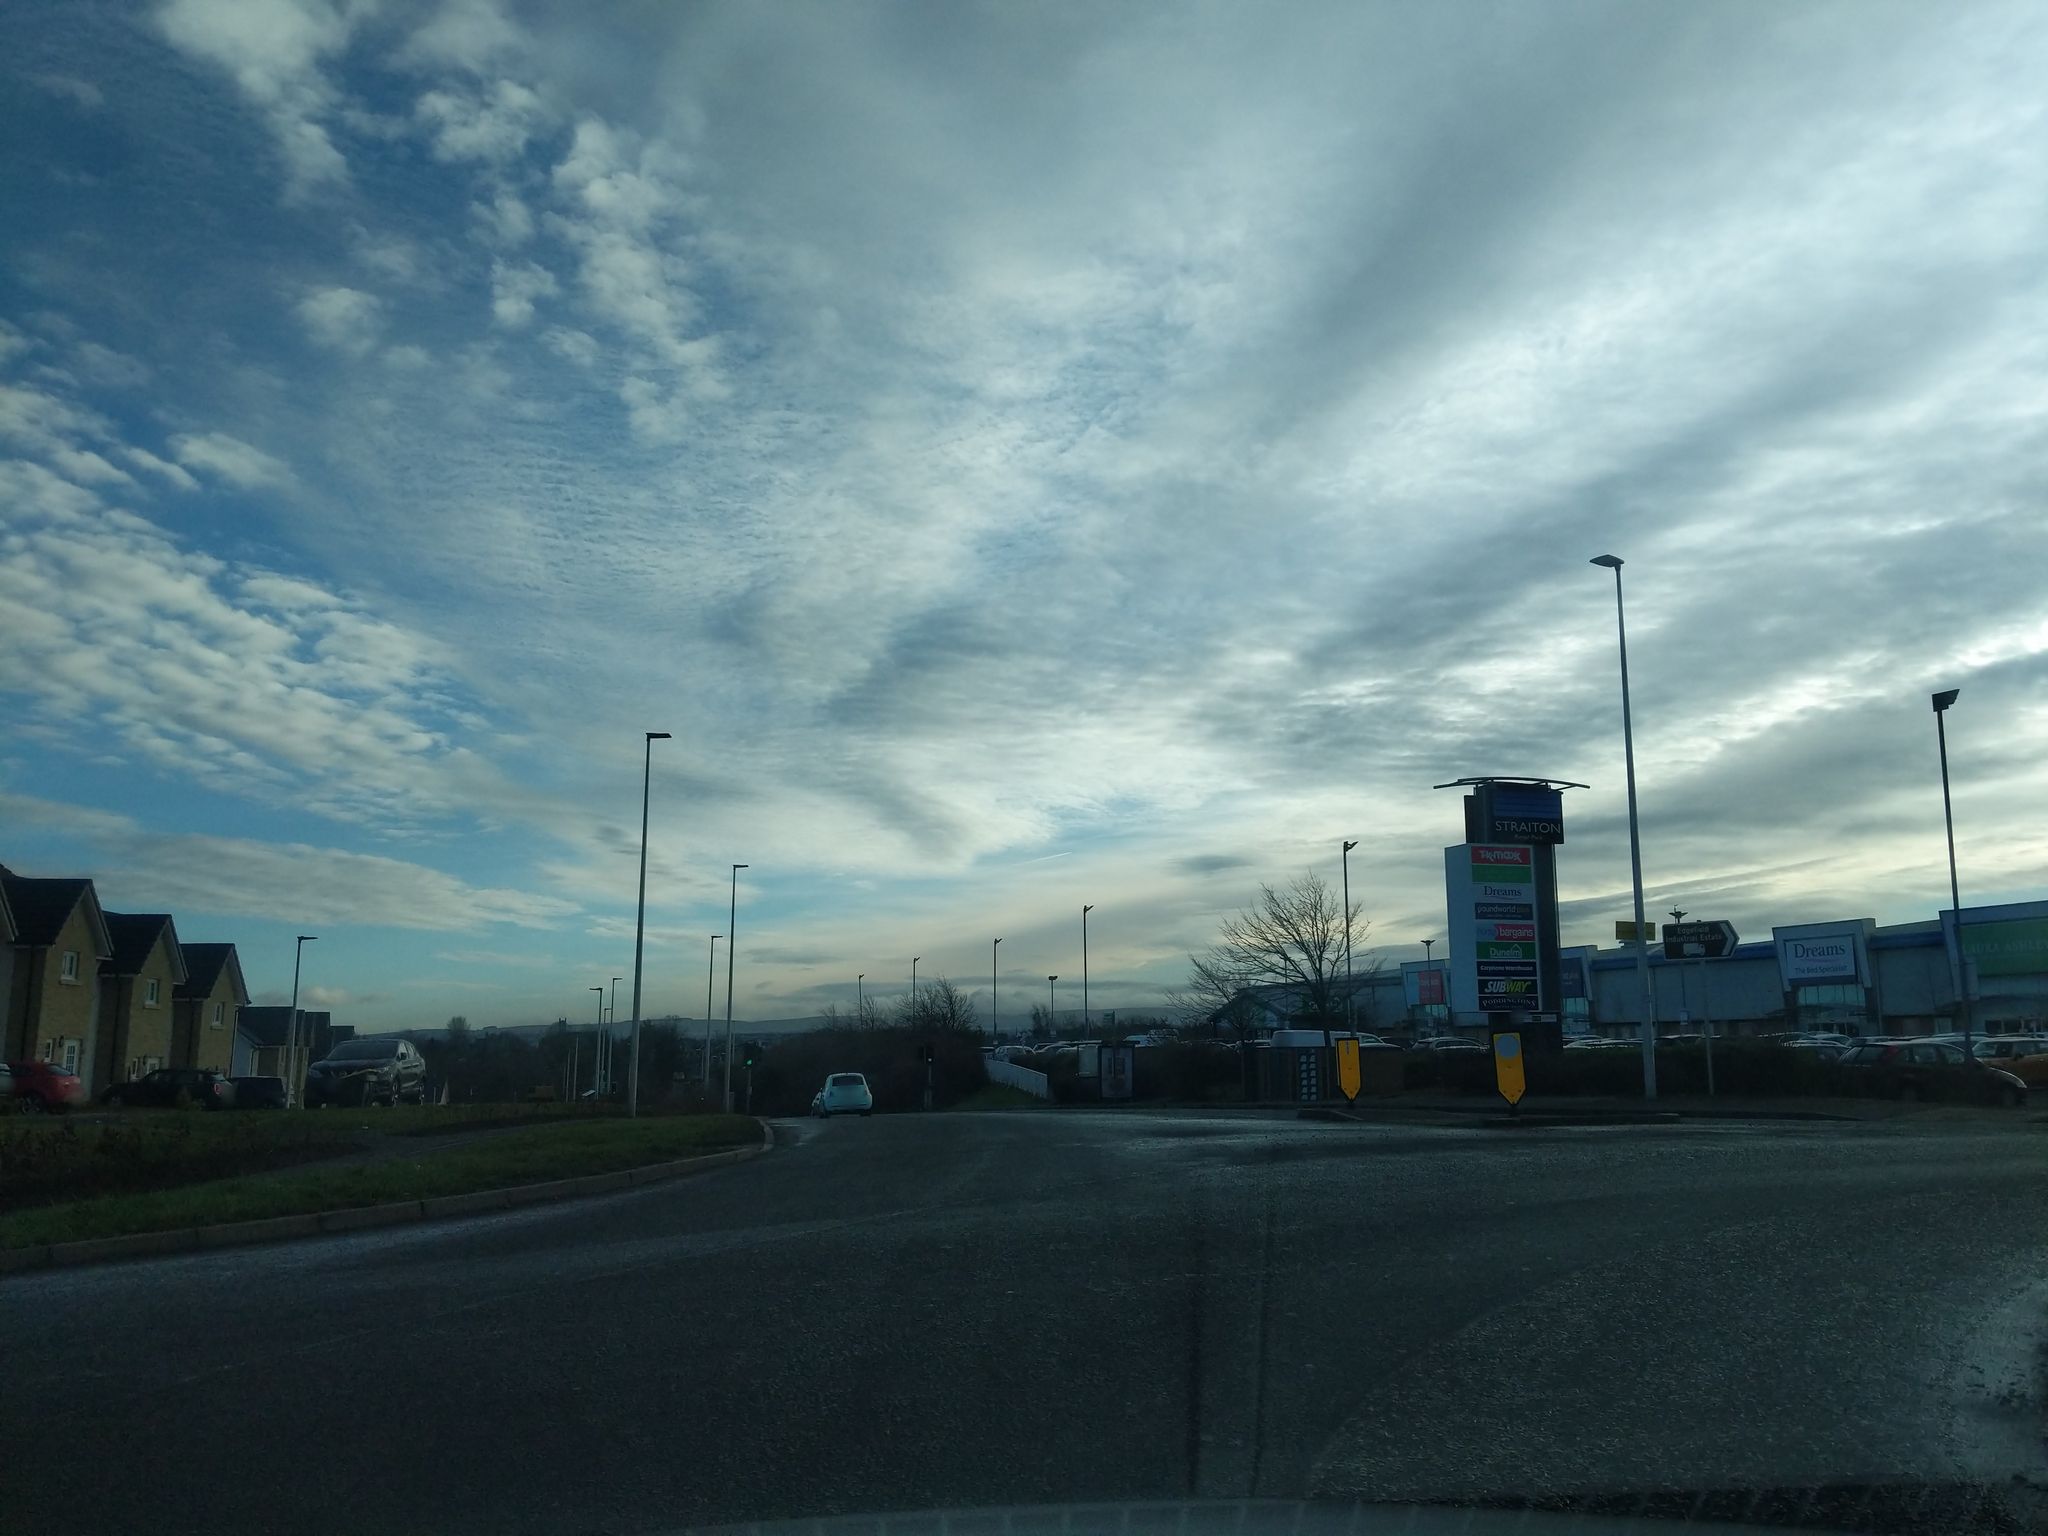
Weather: cloudy
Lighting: day
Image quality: slightly poor
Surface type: driving surface
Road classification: secondary
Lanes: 2.0
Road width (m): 2
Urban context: low density rural
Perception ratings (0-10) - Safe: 0.51, Lively: 2.49, Beautiful: 3.32, Boring: 3.83, Depressing: 7.86, Wealthy: 0.3